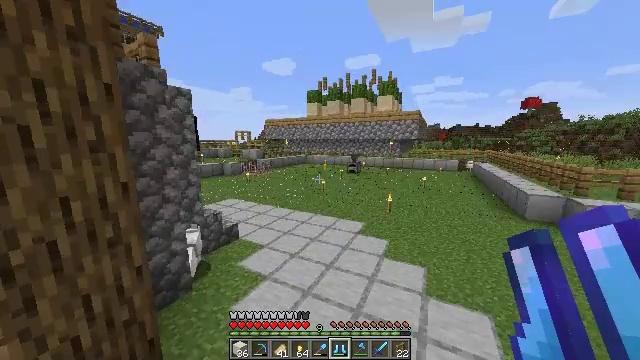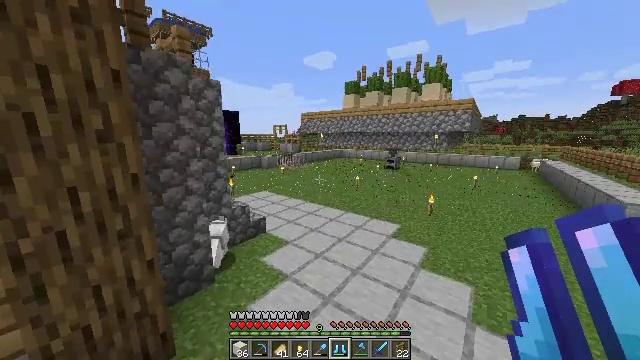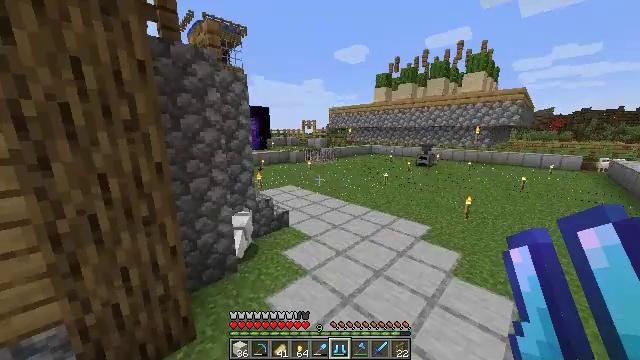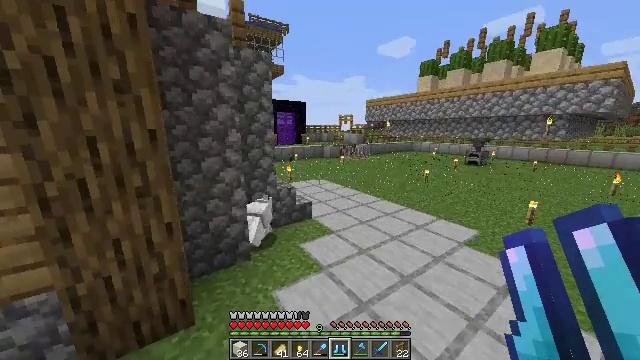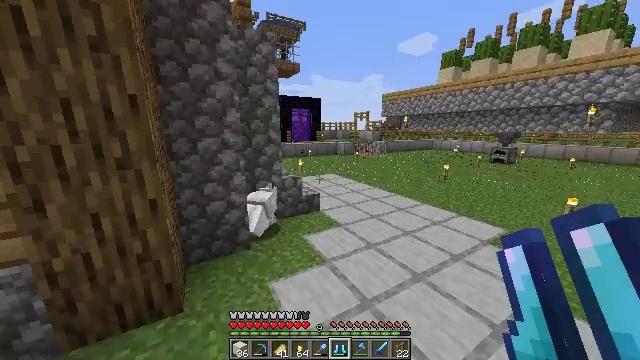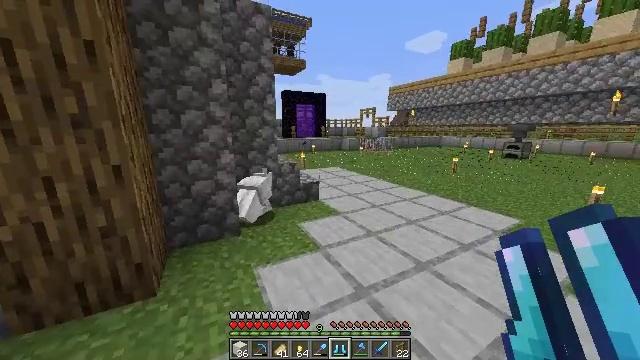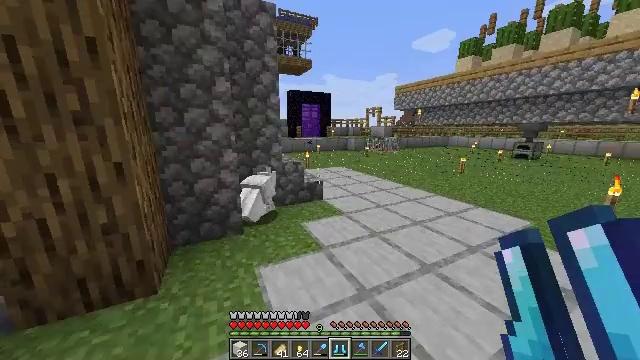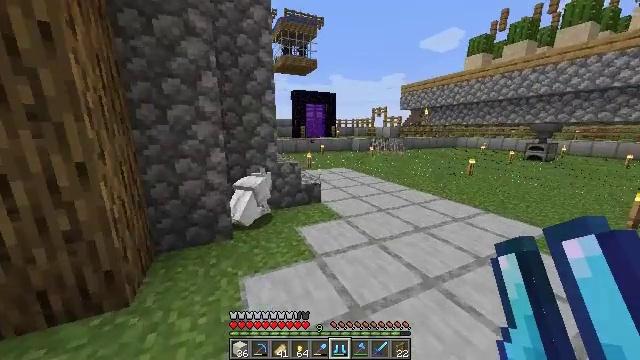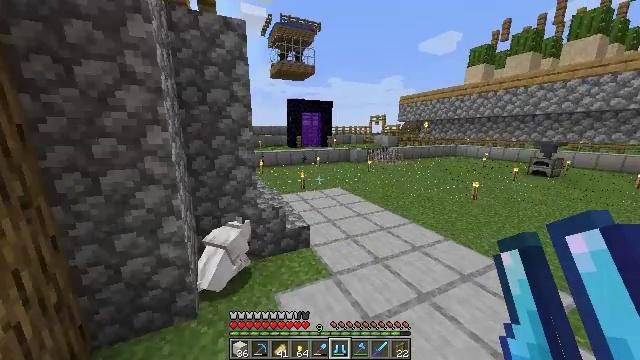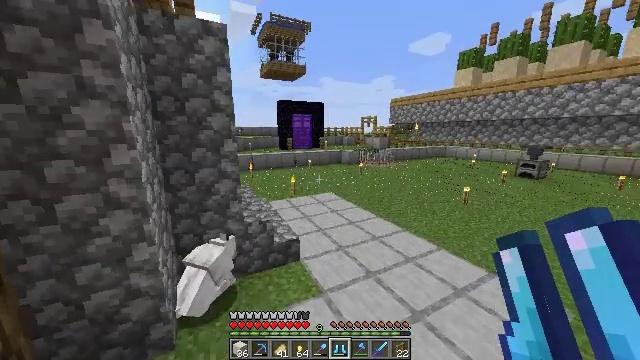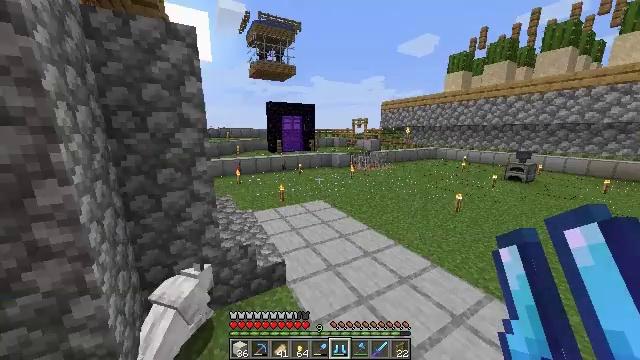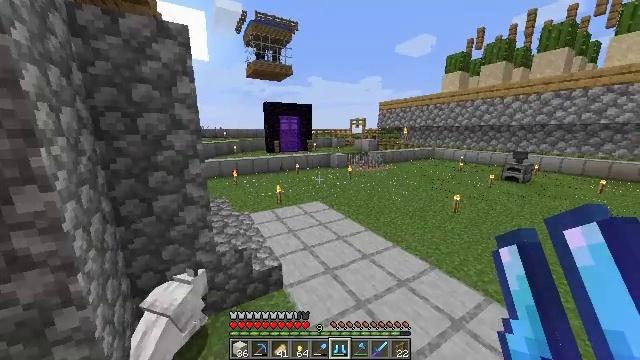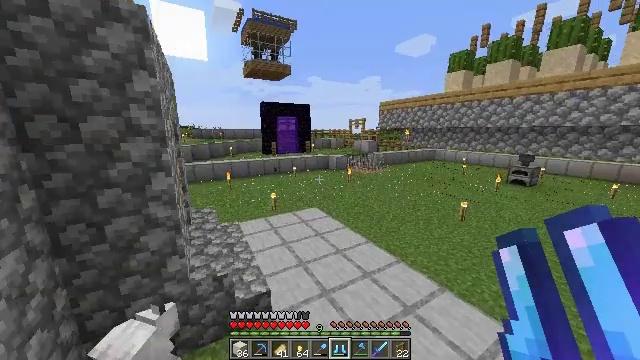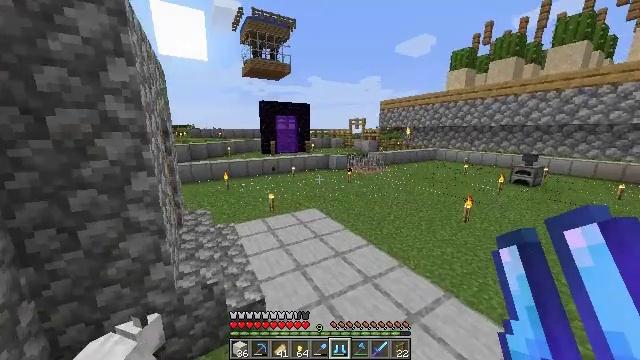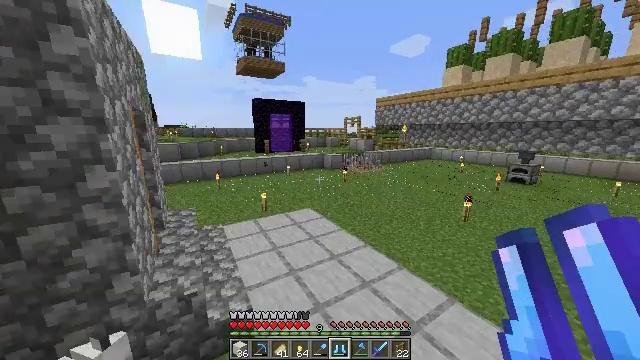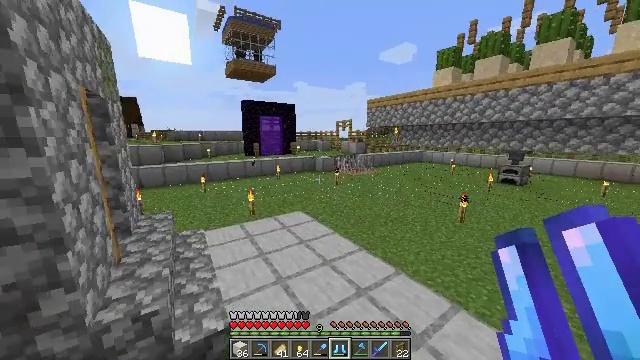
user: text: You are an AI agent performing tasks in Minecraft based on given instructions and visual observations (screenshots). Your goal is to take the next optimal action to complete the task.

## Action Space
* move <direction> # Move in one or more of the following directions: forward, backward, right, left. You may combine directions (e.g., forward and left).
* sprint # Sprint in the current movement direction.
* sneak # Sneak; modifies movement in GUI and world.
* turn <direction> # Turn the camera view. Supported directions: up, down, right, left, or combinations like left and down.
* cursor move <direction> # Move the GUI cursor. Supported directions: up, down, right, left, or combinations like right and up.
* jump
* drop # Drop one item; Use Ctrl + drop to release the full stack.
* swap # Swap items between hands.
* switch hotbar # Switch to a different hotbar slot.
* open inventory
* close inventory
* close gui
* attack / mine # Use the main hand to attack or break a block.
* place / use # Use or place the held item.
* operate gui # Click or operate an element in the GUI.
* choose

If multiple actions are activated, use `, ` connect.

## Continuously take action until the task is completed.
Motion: motion action
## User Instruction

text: Cook cactus in the furnace to make green dye.
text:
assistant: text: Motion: move forward, turn left and down, jump
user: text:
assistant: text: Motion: move forward, turn left and down, jump
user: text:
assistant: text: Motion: move forward, turn left, jump
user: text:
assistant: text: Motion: move forward, turn left, jump
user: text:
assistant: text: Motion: move forward, sprint, turn left, jump
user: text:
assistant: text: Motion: move forward, sprint, turn left, jump
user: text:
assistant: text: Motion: move forward, sprint, turn left, jump
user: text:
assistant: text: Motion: move forward, sprint, jump
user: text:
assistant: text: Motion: move forward, turn right, jump
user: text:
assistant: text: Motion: move forward, turn right, jump
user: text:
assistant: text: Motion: move forward, jump
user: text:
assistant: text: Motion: move forward, jump
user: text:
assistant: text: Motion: move forward, jump
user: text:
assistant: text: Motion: move forward, turn right, jump
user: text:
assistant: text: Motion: move forward, turn right and up, jump
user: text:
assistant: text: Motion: move forward, sprint, turn left and up, jump
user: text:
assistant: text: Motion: move forward, sprint, turn left, jump
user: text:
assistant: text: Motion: move forward, sprint, turn left, jump
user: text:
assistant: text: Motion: move forward, sprint, turn left, jump
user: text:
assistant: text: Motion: move forward, turn left, jump
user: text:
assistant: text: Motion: move forward, turn left
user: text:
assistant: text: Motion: move forward, turn left
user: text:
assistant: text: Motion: move forward, turn left
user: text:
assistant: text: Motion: move forward, turn left
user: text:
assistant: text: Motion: move forward, turn left
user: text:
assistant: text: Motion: turn left
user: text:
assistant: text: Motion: turn left
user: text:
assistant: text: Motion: turn left and up
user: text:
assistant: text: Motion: turn left and up
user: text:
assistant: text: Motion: turn left and up